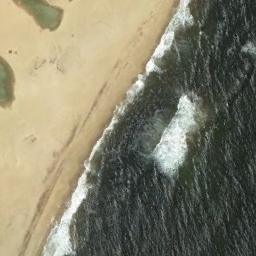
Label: beach